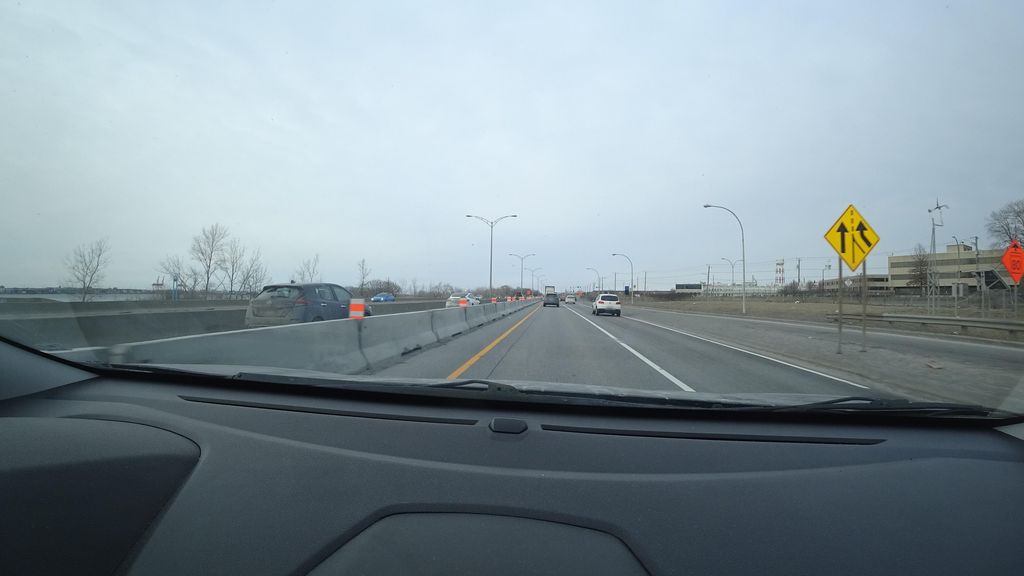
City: montreal